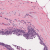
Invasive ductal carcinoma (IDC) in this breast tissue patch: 0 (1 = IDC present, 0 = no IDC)